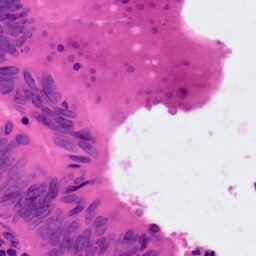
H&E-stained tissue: Colon